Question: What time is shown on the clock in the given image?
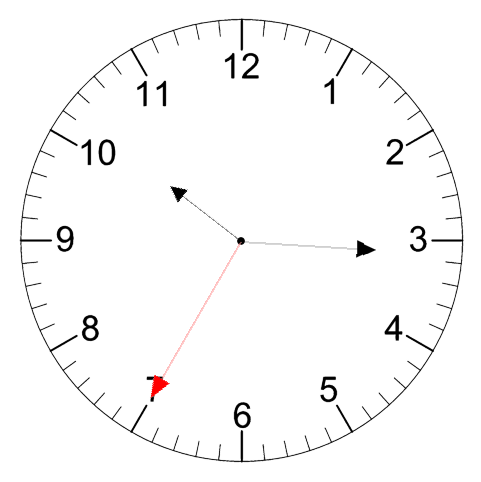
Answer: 10:15:35